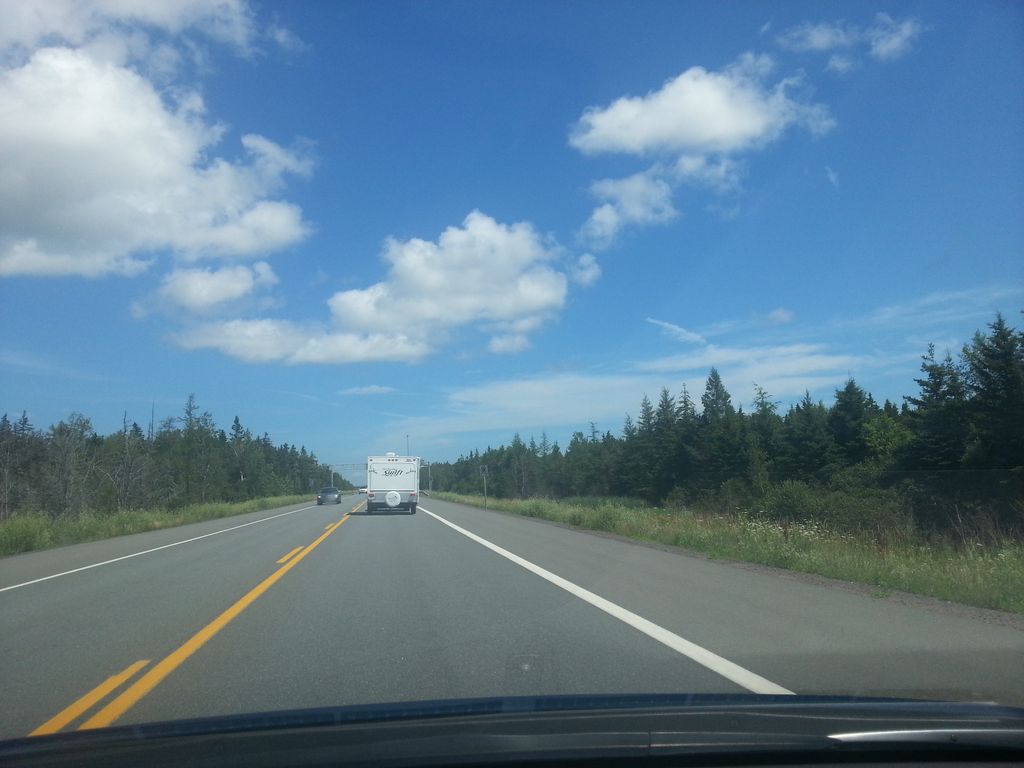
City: charlottetown